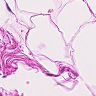
Metastatic tissue present: no